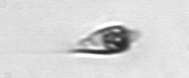
Label: Oxytoxum